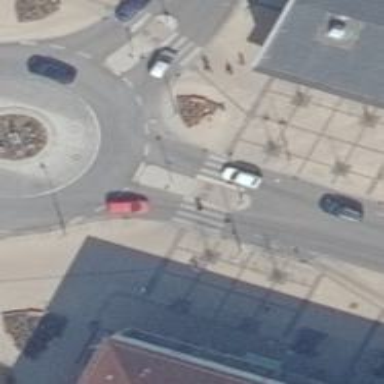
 with parallel parking on the right side."